Question: I would like to move my cursor to the start of the text in my 'ComboBox'.
This is what it looks like at the moment:

I did try the following on the 'Closed Event':
'''
cboSomeCombo.Select(cboSomeCombo.Text.Length, 0);
'''
The cursor still stays all the way to the right.
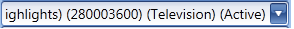
Answer: This seems to be related:
<URL>